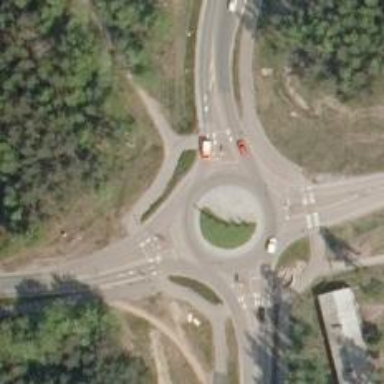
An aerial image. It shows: Secondary road made of asphalt leading to roundabout.